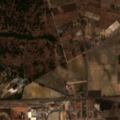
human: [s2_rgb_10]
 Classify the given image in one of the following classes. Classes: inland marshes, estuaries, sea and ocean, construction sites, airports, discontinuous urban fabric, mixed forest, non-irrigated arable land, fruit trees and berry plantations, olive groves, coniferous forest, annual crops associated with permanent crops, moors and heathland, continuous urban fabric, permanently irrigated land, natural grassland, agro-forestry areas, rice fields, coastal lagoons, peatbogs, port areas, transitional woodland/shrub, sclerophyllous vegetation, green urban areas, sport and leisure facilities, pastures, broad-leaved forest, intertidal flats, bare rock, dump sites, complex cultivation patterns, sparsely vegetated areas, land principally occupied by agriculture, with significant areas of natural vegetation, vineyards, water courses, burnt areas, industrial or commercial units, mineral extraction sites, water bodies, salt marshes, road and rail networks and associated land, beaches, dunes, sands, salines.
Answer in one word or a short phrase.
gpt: discontinuous urban fabric, vineyards, complex cultivation patterns, broad-leaved forest